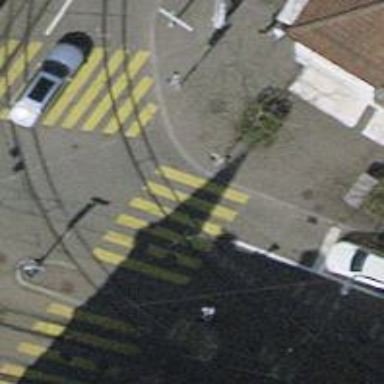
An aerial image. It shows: Kerb barrier.